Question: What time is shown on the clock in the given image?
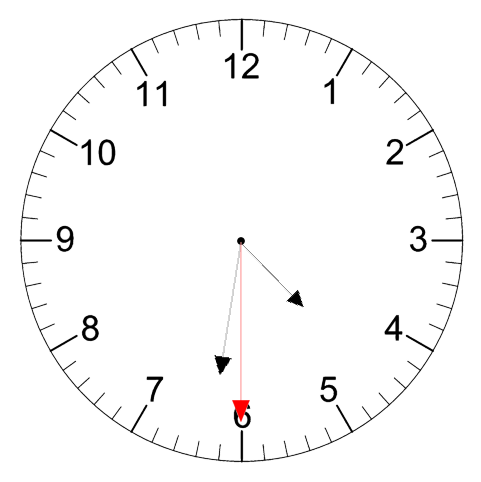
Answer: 04:31:30